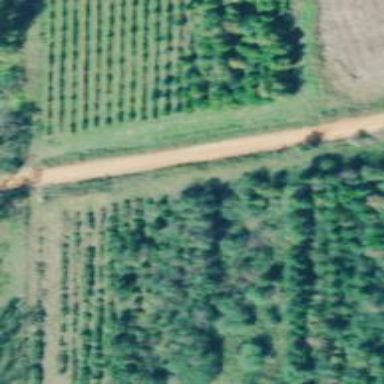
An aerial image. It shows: Orchard filled with blueberry plants.